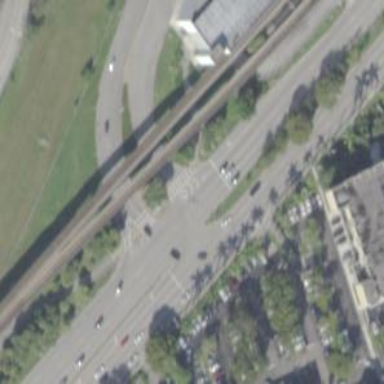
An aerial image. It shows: Asphalt cycleway with uncontrolled crossing.